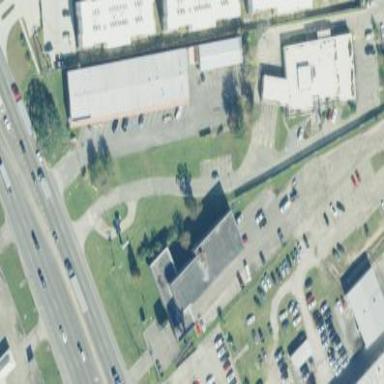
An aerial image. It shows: Commercial building.